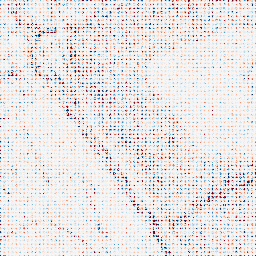
Category: wavelet
Decomposition family: wavelet_biorthogonal
Decomposition parameters: wavelet: bior5.5
level: 1
Upsampling method: sinc_hamming
Upsampling parameters: scale: 8
kernel_size: 4
Upsampling scale: 8